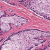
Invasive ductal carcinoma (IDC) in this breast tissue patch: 0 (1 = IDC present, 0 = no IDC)